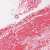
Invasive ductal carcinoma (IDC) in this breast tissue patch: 0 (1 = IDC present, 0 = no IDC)